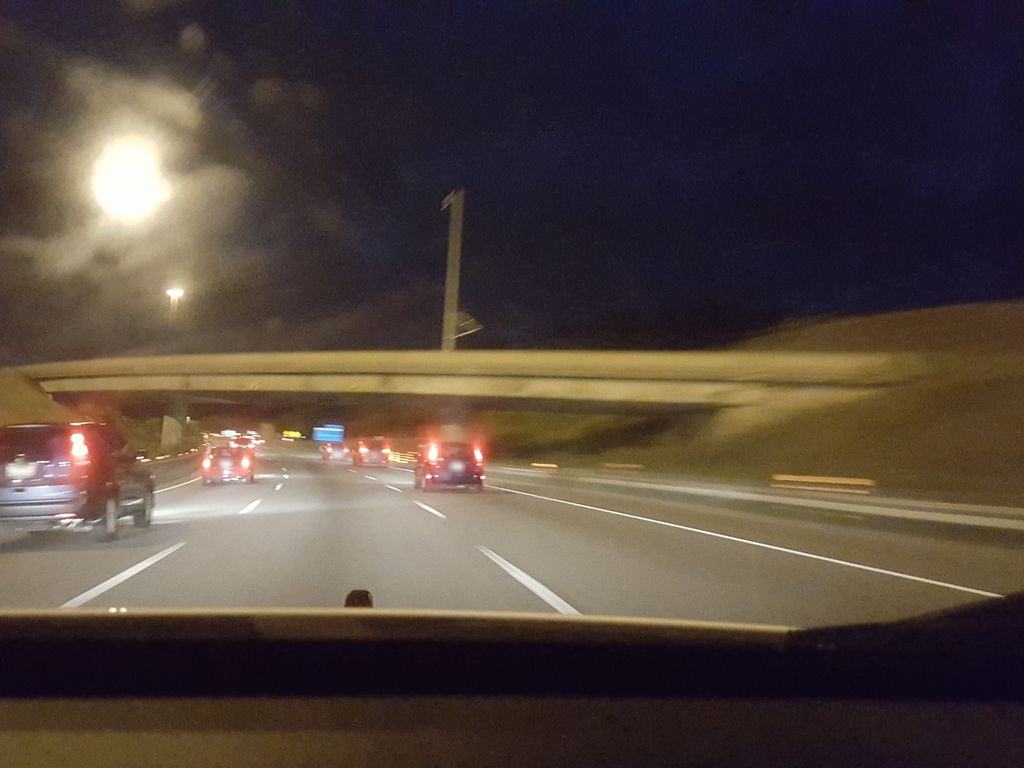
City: hamilton